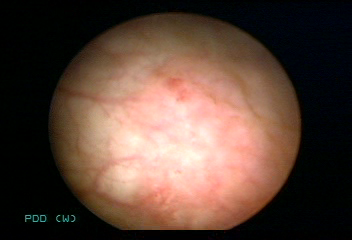
Modality: WLC
Class: Normal mucosa
Bladder cancer association: No